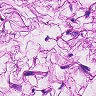
Metastatic tissue present: no